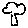
Label: tree